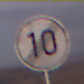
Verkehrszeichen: EndeGeschwindigkeit10
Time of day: SunriseSunset
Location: Outdoor (Nature)
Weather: PartlyCloudy
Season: NotSpecified
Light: Natural